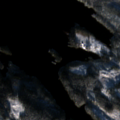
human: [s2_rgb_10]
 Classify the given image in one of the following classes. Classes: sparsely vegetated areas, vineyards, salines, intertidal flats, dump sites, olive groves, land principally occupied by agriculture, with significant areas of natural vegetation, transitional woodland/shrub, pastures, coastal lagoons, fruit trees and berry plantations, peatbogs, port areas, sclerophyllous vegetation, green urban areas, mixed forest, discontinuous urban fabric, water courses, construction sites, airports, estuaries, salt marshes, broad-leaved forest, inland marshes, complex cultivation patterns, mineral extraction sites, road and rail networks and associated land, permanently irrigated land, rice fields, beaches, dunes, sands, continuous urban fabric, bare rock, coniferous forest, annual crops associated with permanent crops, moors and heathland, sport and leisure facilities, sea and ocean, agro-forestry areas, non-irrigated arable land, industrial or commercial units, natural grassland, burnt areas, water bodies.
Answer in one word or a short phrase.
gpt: coniferous forest, mixed forest, water bodies